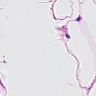
Metastatic tissue present: no